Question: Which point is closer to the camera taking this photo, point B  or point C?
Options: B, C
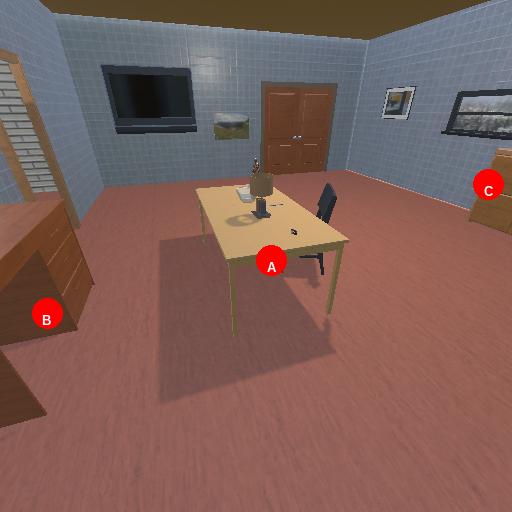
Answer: B